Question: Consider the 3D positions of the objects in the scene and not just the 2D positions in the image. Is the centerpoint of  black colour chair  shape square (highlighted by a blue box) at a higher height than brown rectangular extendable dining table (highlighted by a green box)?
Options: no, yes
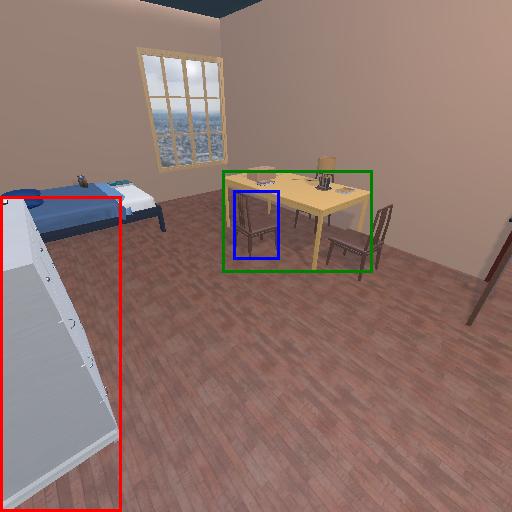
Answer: no